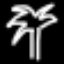
Label: palm tree